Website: walmart
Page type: receipt
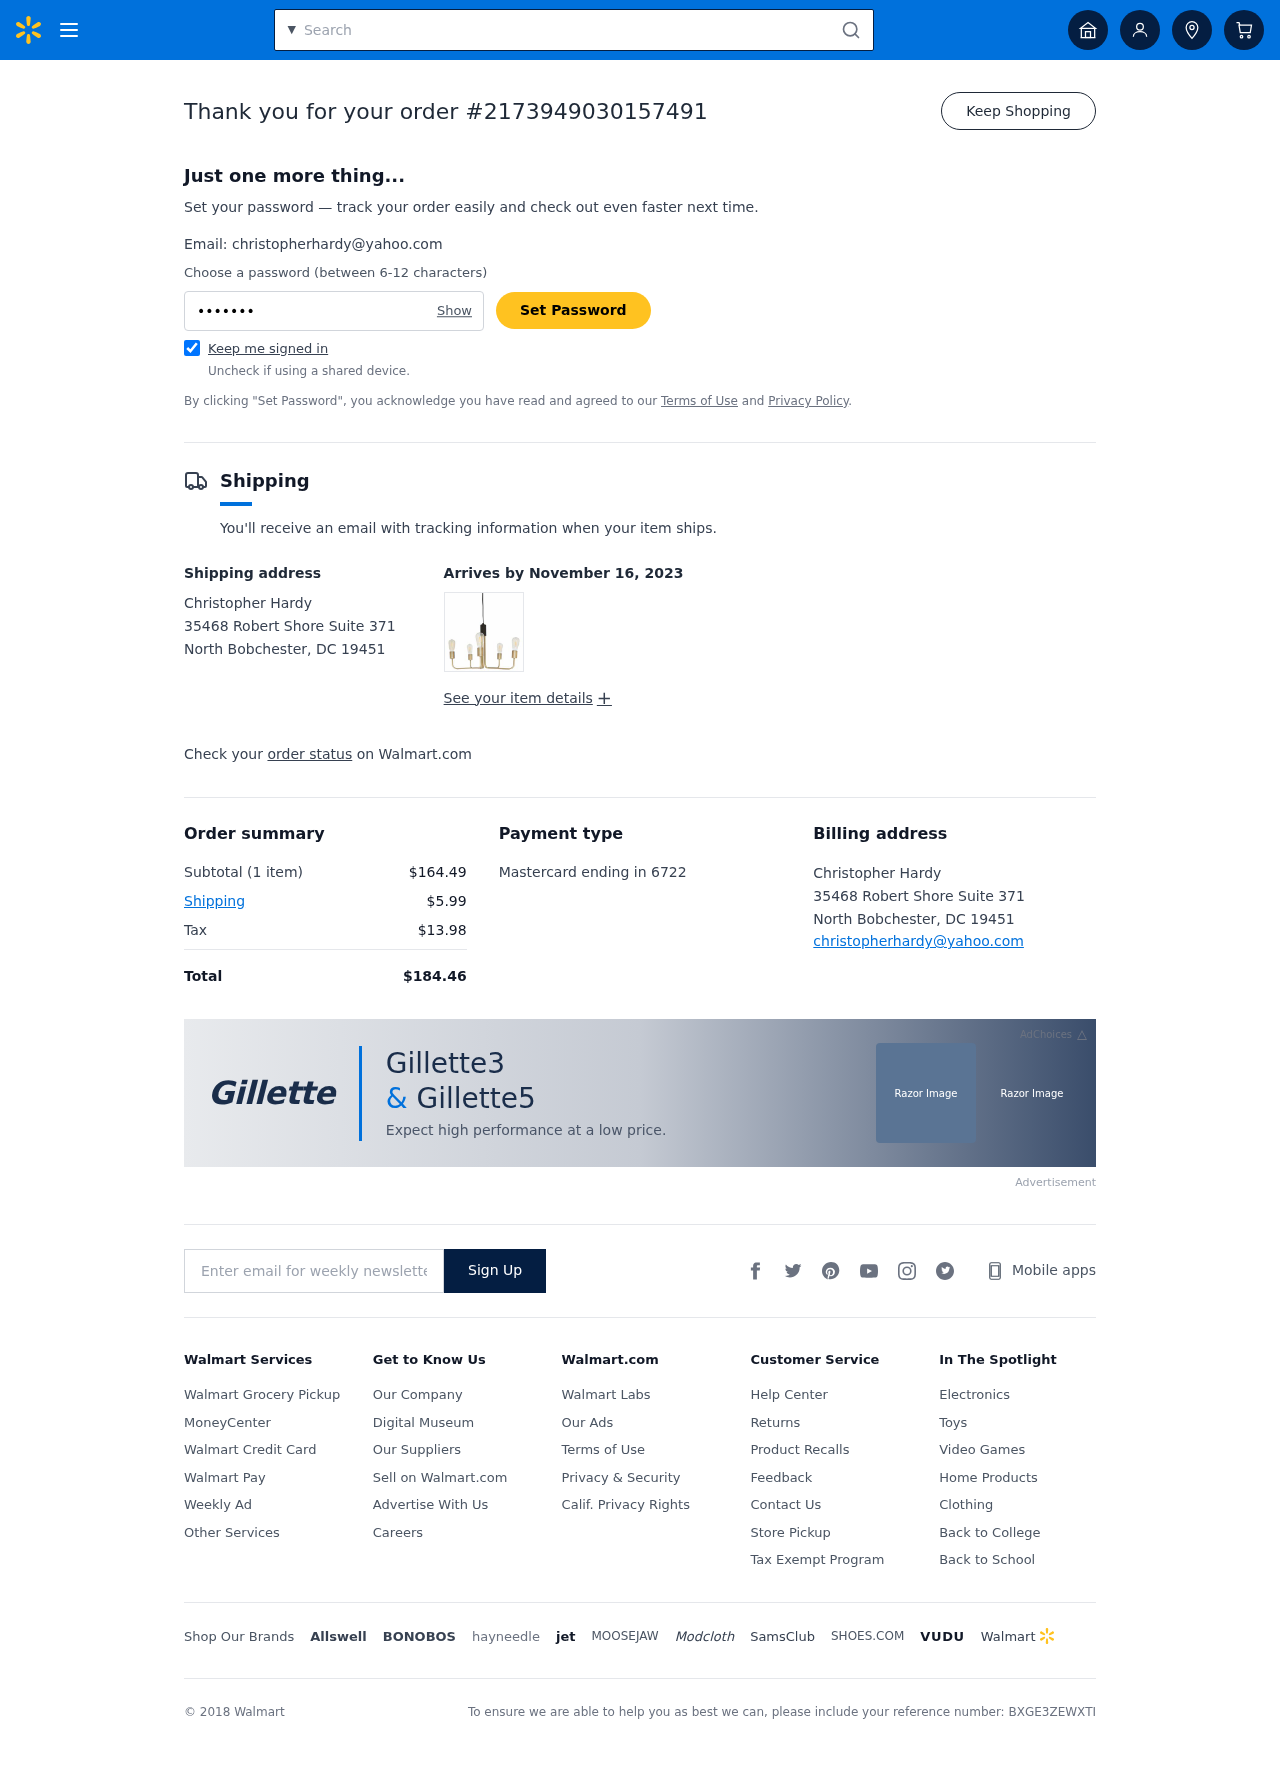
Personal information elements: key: PII_CARD_LAST4
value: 6722
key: PII_CARD_TYPE
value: Mastercard
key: PII_CITY_STATE_ZIP
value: North Bobchester, DC 19451
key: PII_EMAIL
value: christopherhardy@yahoo.com
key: PII_FULLNAME
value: Christopher Hardy
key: PII_STREET
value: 35468 Robert Shore Suite 371
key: PII_FULLNAME2
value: Christopher Hardy
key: PII_CITY
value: North Bobchester
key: PII_STATE
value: DC
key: PII_STATE_ABBR
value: DC
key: PII_POSTCODE
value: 19451
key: PII_POSTCODE_FULL
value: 19451
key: PII_CITY_STATE
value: North Bobchester, DC
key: PII_POSTCODE_NUMERIC
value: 19451
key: PII_EMAIL2
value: christopherhardy@yahoo.com
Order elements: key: ORDER_ID
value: #2173949030157491
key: ORDER_DELIVERY_DATE
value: November 16, 2023
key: ORDER_NUM_ITEMS
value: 1 item
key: ORDER_SUBTOTAL
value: $164.49
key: ORDER_SHIPPING_COST
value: $5.99
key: ORDER_TAX
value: $13.98
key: ORDER_TOTAL
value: $184.46
Search elements: key: HEADER_SEARCH
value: Search